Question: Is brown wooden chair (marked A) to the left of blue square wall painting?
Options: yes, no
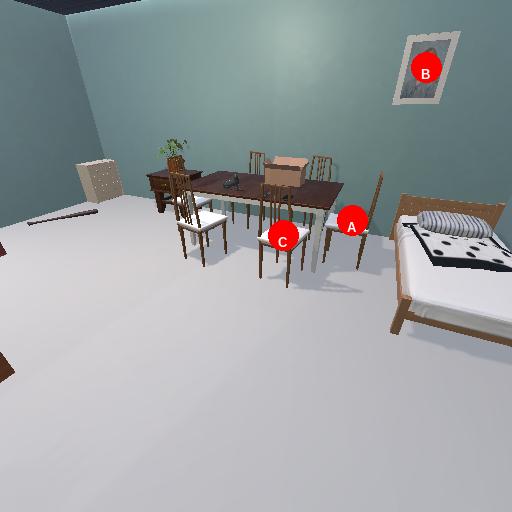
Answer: yes